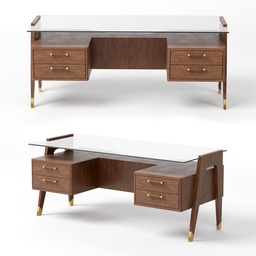
Label: furniture